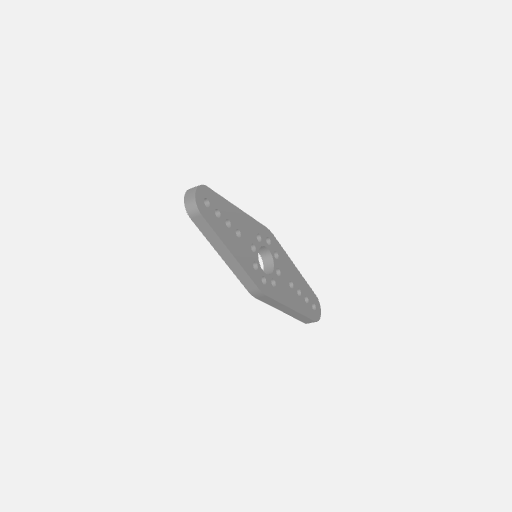
Part: DualHubMountControlArm48